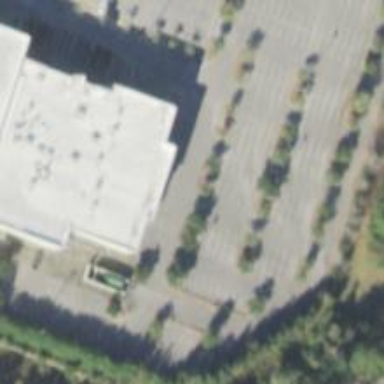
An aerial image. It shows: Parking space is available.